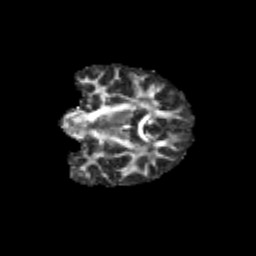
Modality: FA
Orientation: coronal
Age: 12
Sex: female
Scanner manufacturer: siemens
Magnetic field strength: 3 T
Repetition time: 3.8 s
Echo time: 0.07 s